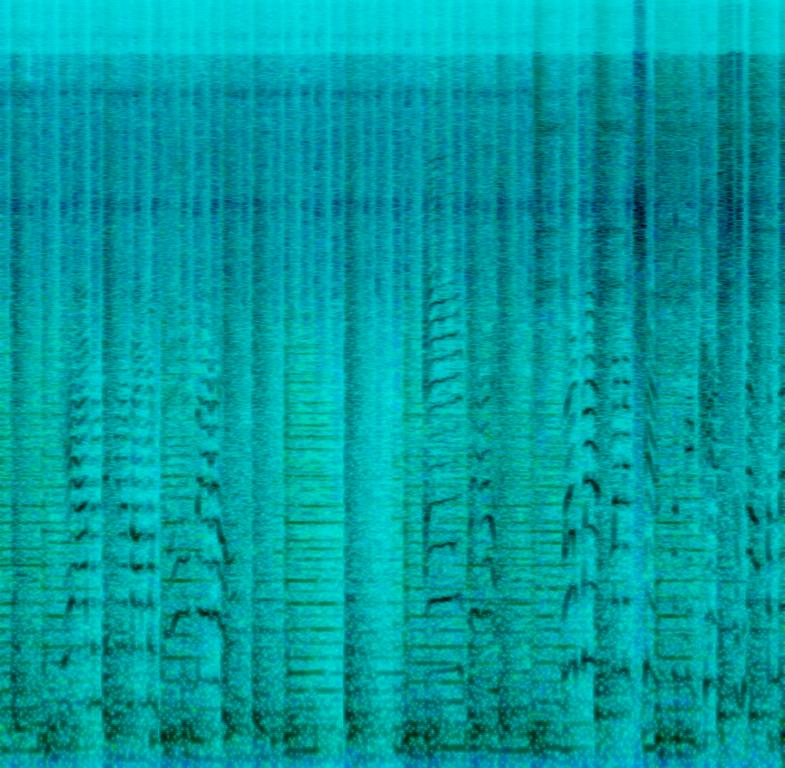
A male vocalist sings this perky pop song. His tempo is medium fast with punchy drumming; animated amplified piano accompaniment, tambourine beats and funky bass lines. The song is simple, peppy, engaging, energetic, story telling, and catchy. This song is Classic Pop/ Soft Rock.